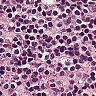
Metastatic tissue present: no